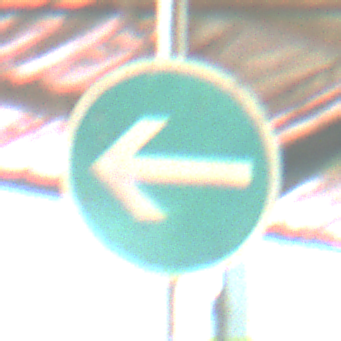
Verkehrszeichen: VorgeschriebeneFahrtrichtungHierLinks
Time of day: MorningAfternoon
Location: Roofed (Special)
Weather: NotSpecified
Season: NotSpecified
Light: Artificial